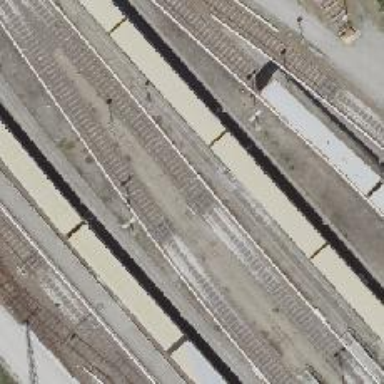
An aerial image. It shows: Yard serving electrified light rail.